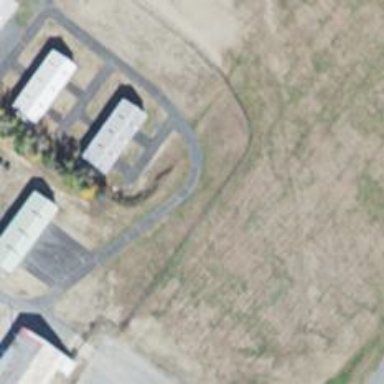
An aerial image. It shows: Taxiway at the airport with asphalt surface.